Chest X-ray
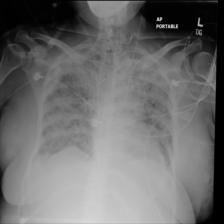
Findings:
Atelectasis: negative
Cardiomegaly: negative
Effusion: negative
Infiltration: negative
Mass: negative
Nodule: negative
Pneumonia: negative
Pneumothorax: negative
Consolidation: negative
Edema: positive
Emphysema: negative
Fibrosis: negative
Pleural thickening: negative
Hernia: negative